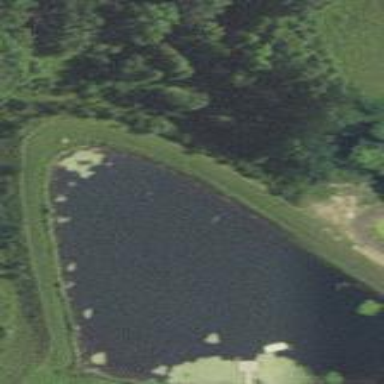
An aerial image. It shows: Pond with natural water.